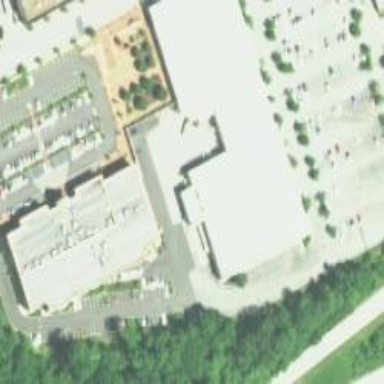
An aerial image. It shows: Supermarket.